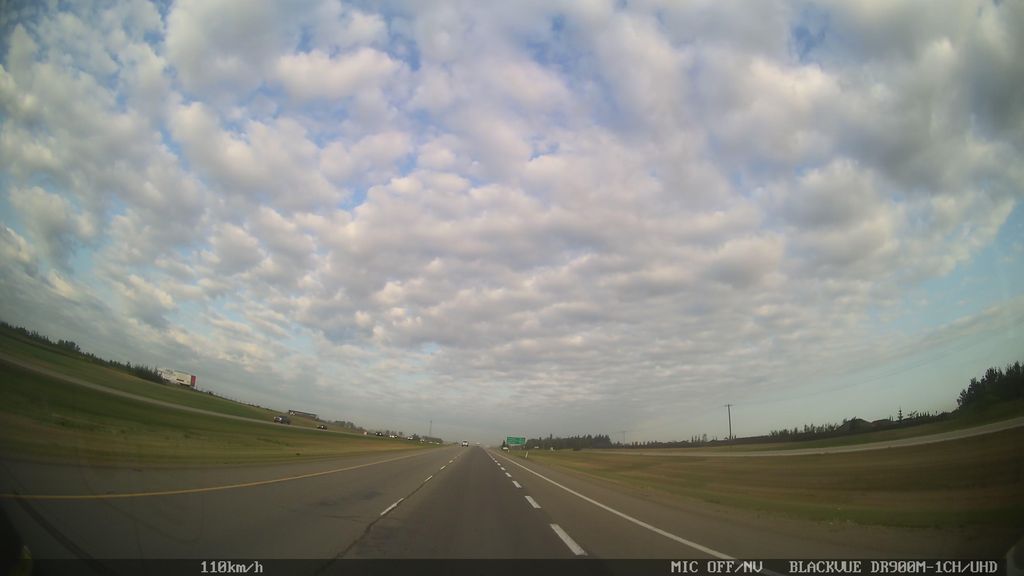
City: edmonton